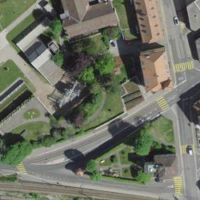
EUNIS habitat code: 54
Species observed at this site:
Prunus spinosa